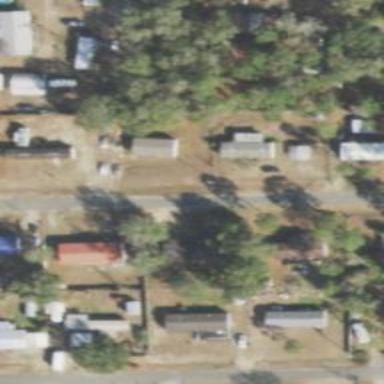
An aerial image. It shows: Residential area known as trailer park.